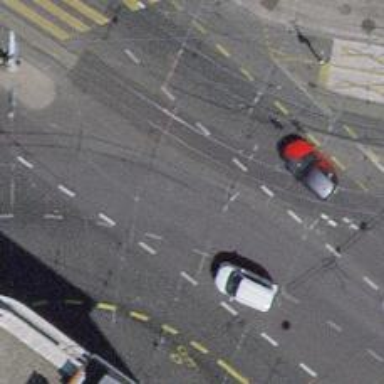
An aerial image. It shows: Road with traffic signals.